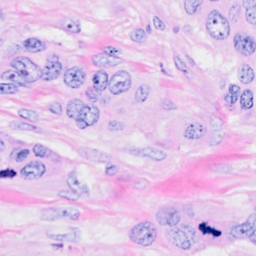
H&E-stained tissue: Breast